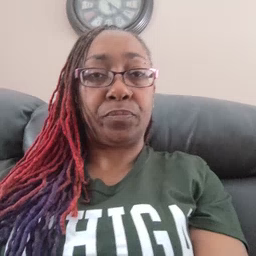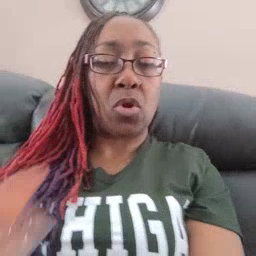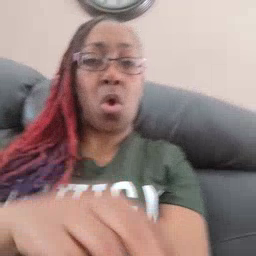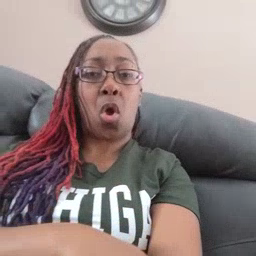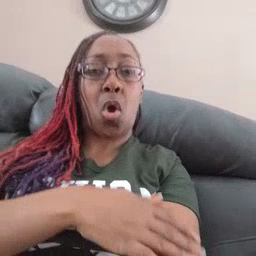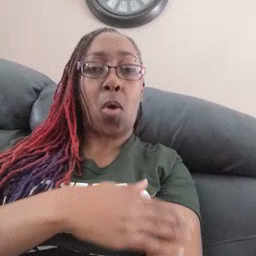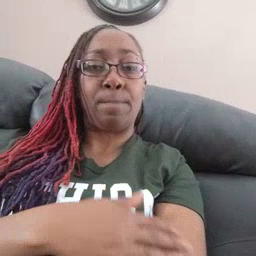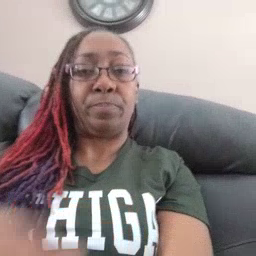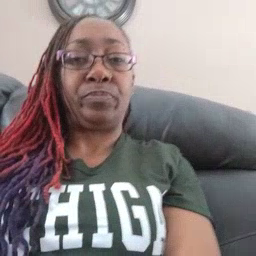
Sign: arm